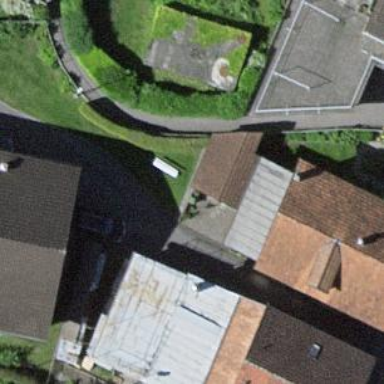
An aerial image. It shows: Gabled roof house.